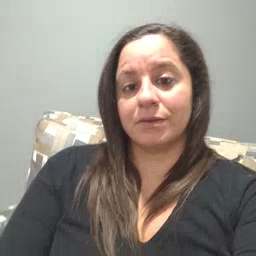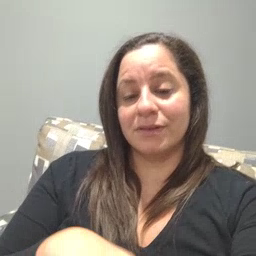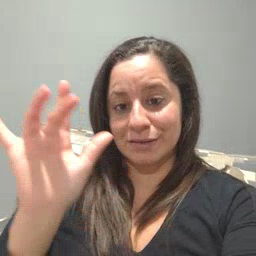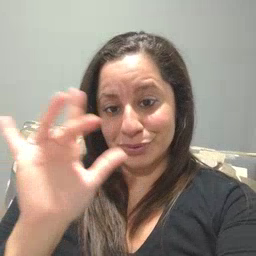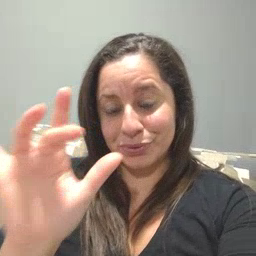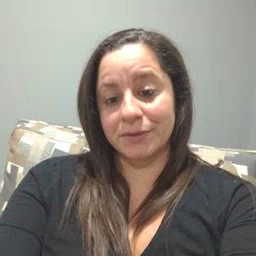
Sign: yucky